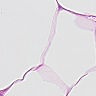
Metastatic tissue present: no